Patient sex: M
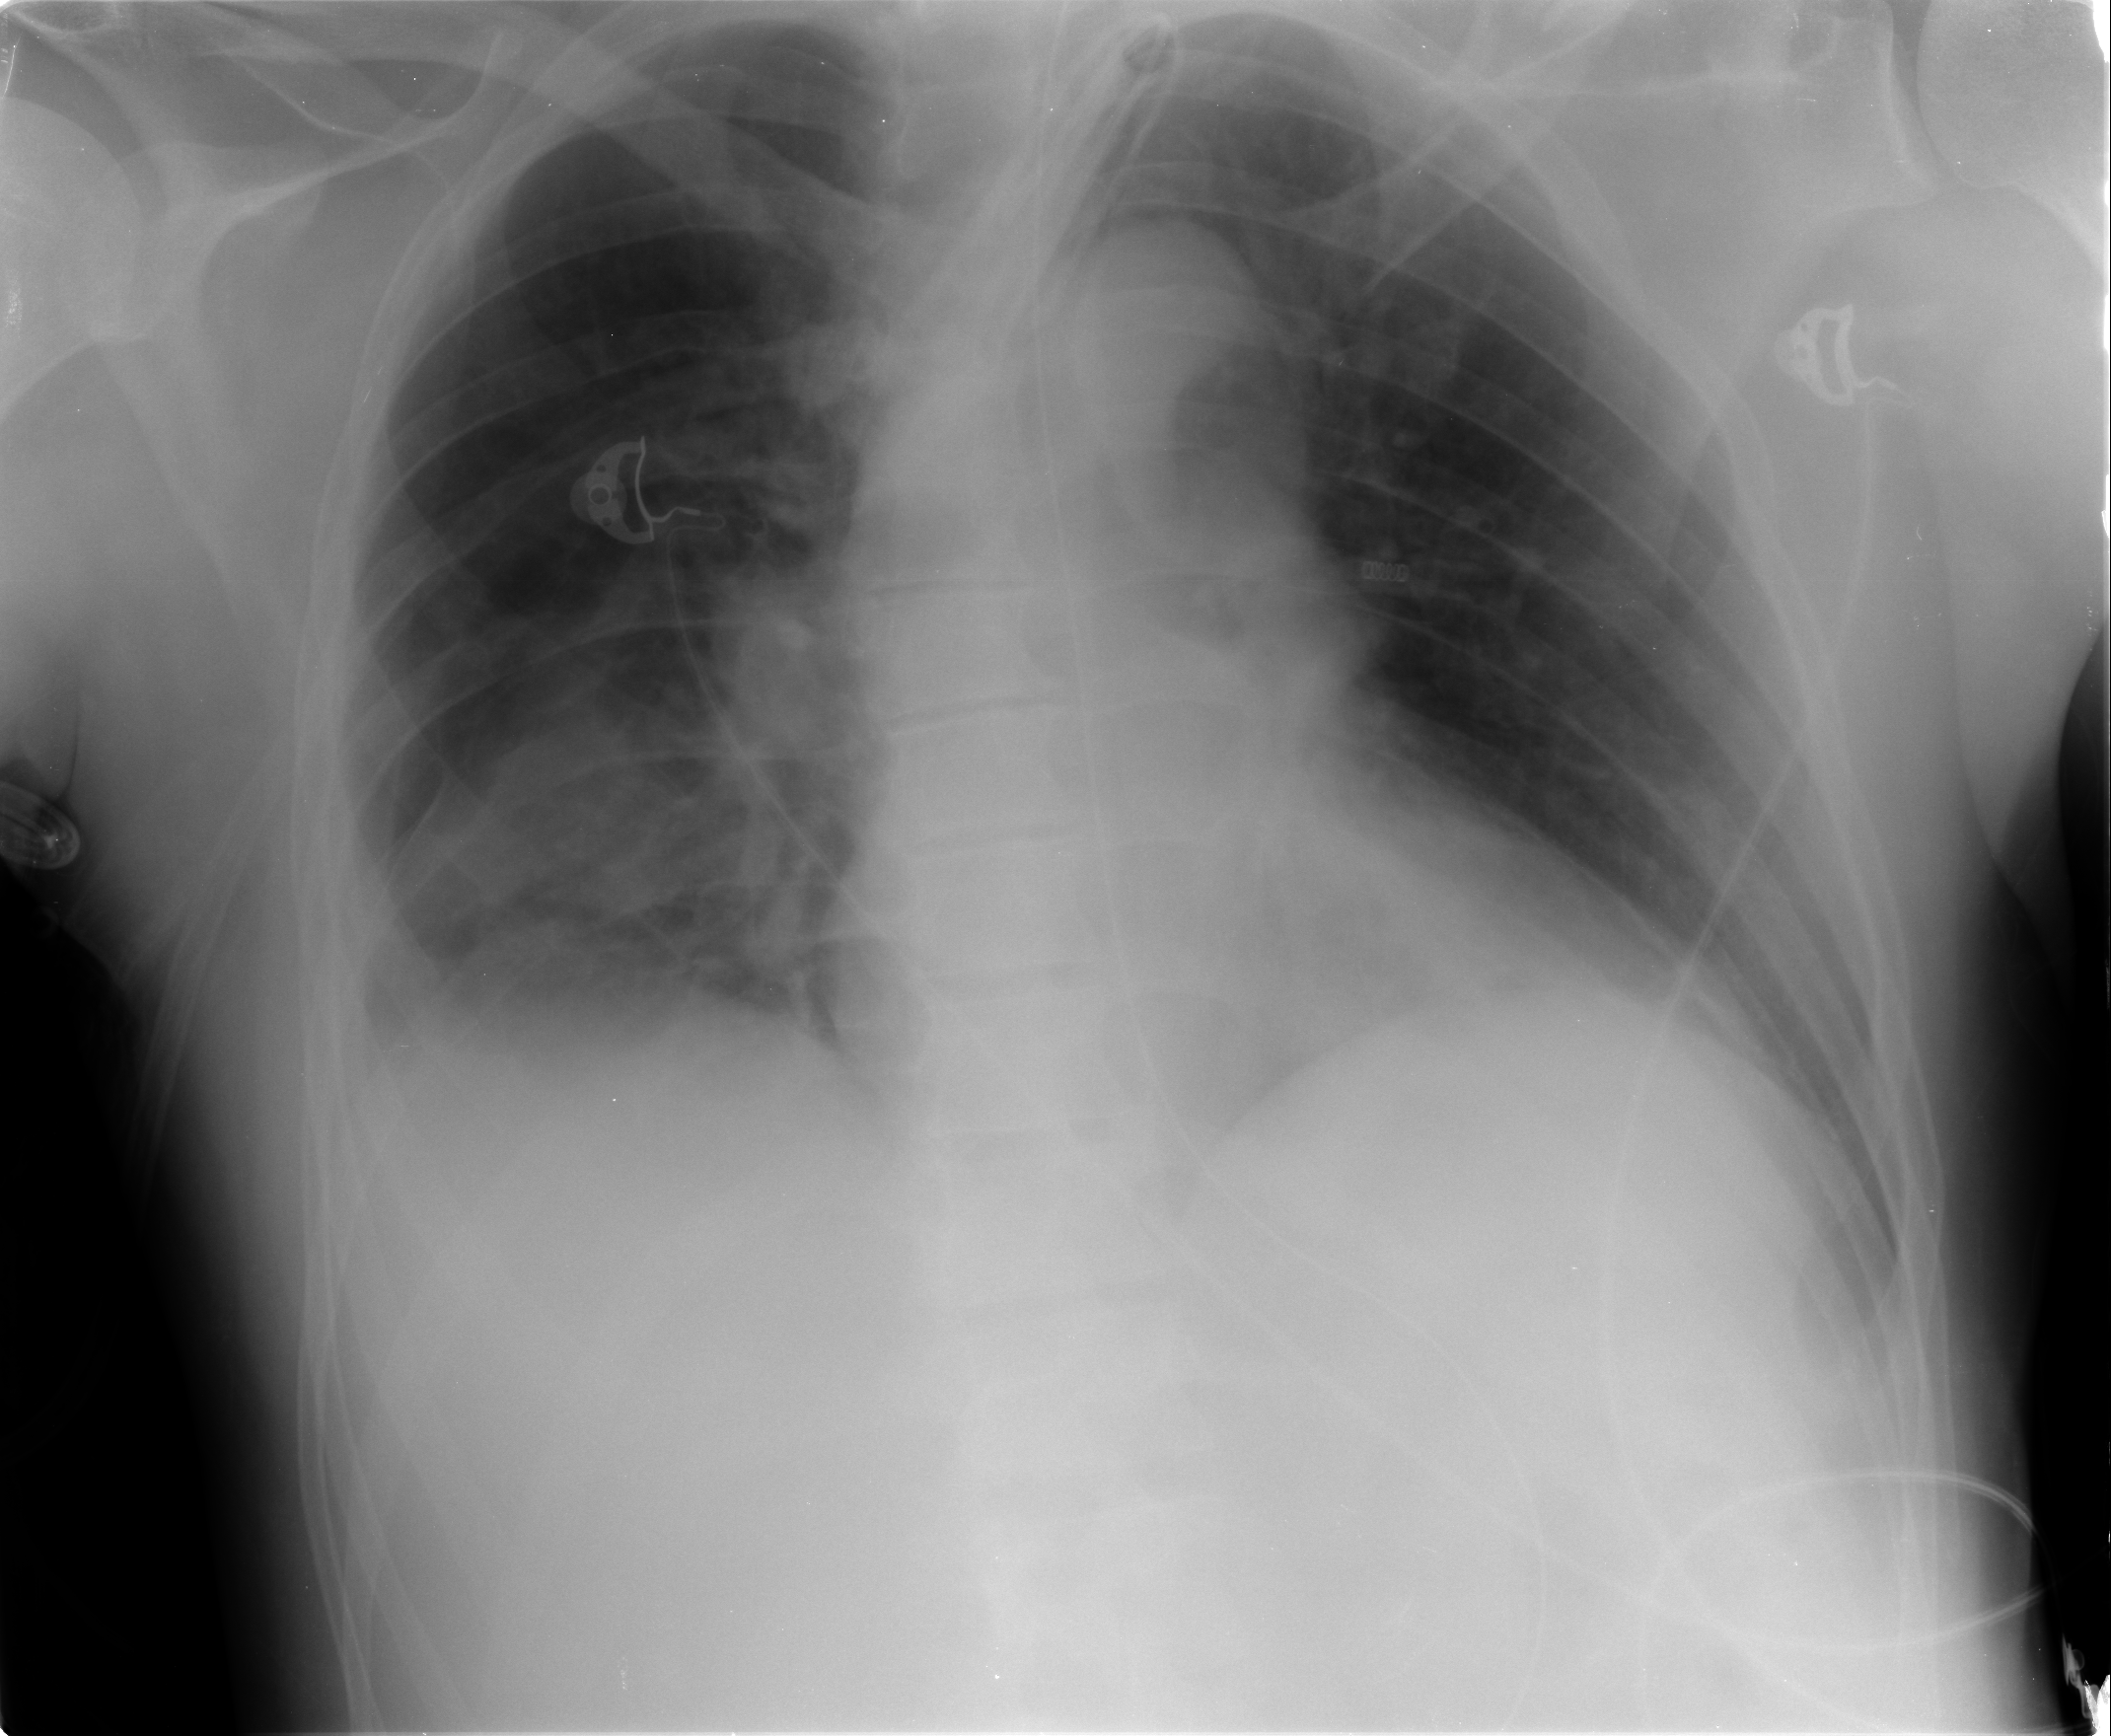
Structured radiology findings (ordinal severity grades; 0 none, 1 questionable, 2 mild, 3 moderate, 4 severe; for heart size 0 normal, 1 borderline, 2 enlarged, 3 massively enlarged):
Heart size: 0
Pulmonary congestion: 1
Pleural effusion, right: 3
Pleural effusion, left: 2
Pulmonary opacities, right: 2
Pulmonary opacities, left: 0
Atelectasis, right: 3
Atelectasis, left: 2